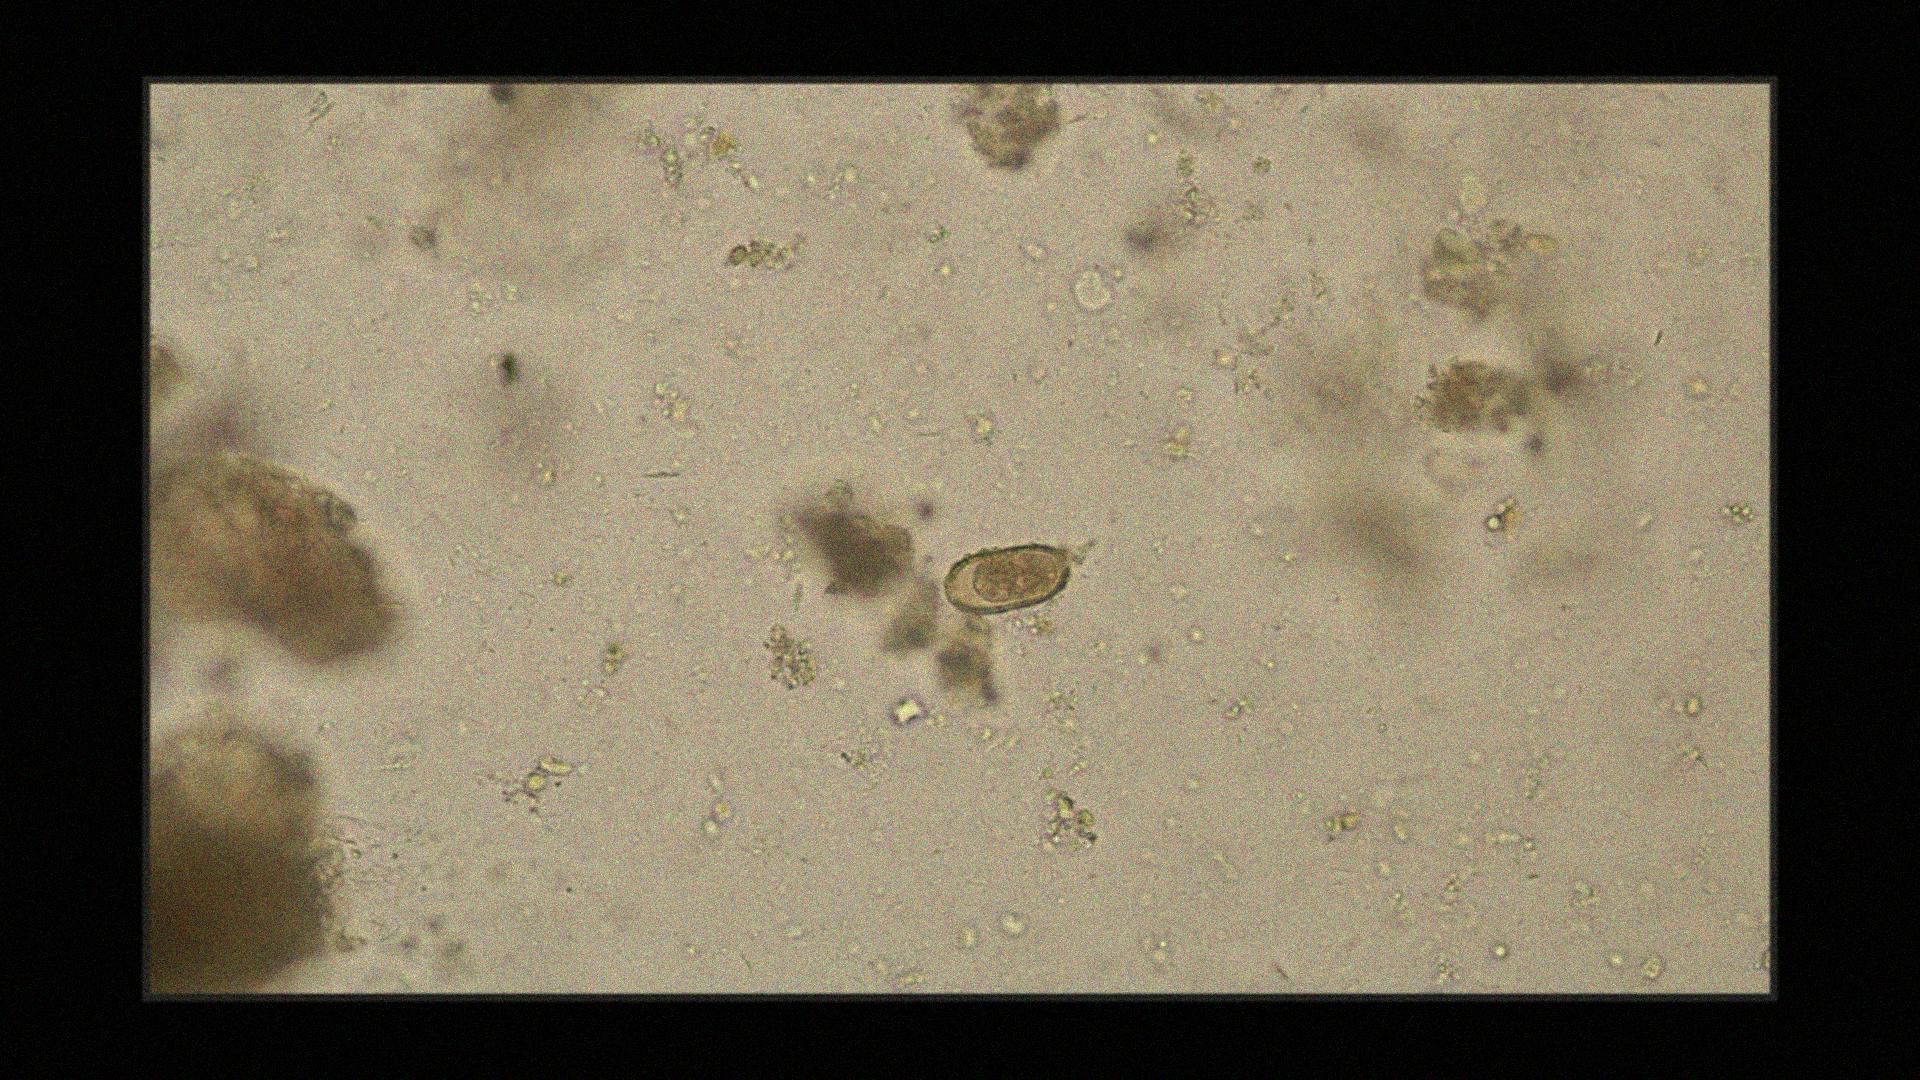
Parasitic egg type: Capillaria philippinensis